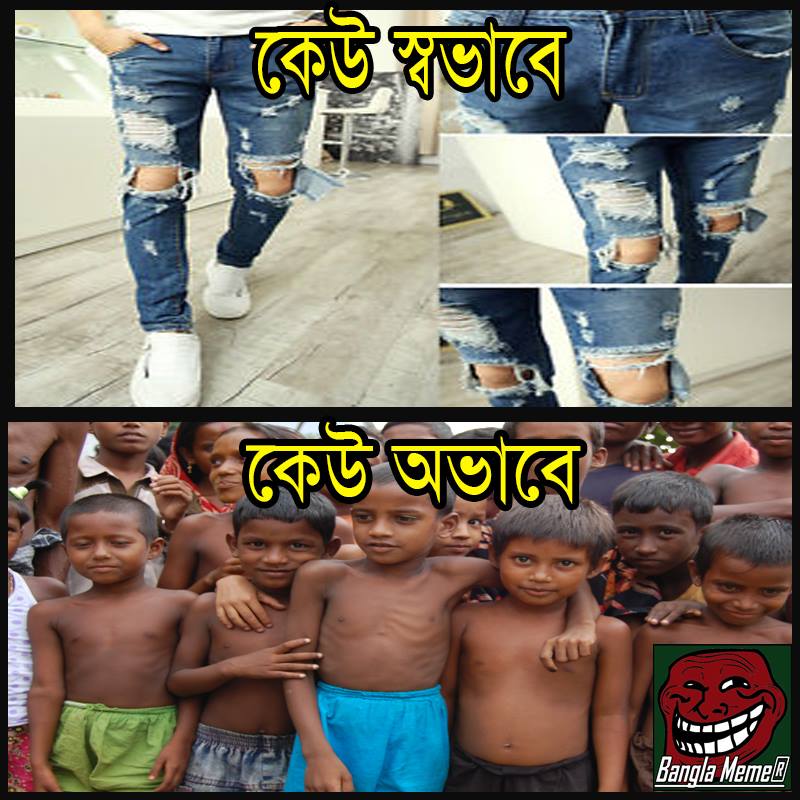
Caption: কেউ স্বভাবে       কেউ অভাবে
Label: hate